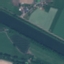
Land use / land cover: River